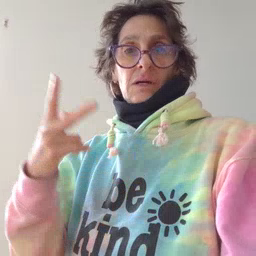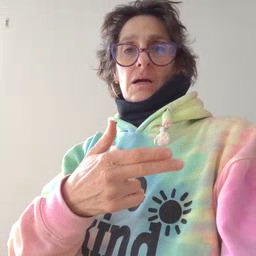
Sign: cut